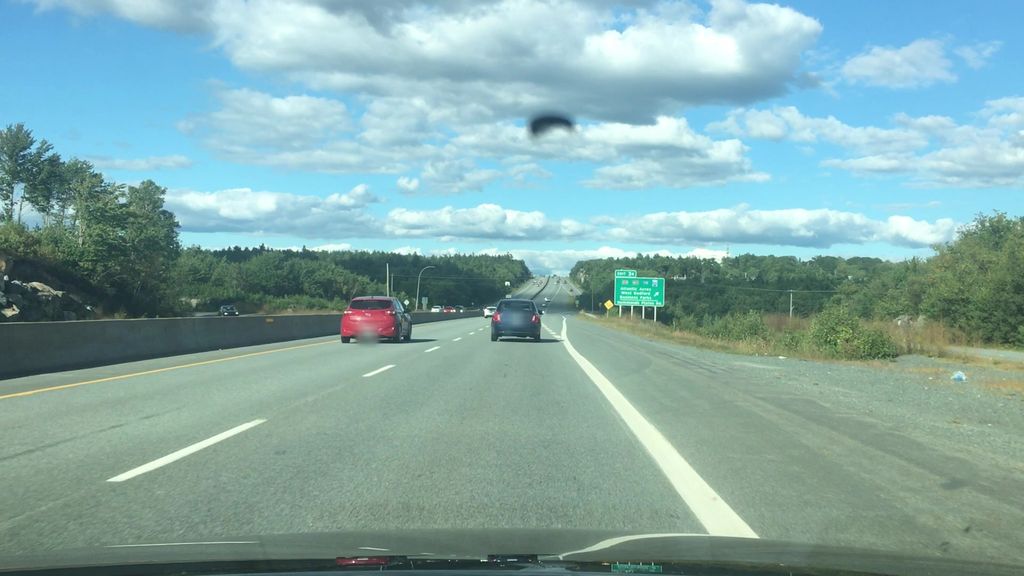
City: halifax